Question: I m using the following query, to get the result as shown below. Actually the query is just joining 2 tables.
'''
SELECT MT.mkt_Area_ID,MA.mkt_Reg_ID,MT.mktcate_id,MT.target_Amt,MT.year
FROM [CRM].[tblMktArea_Target] MT JOIN CRM.tblMarketingArea MA
ON MA.mkt_Area_ID= MT.mkt_Area_ID WHERE month IN (05,04) AND year=2013 AND MA.mkt_Area_ID=1
AND MA.mkt_Reg_ID =1
'''

How can I group the results by mktcate_id to get the sum of target_amt for each category?
I tried:
'''
SELECT MT.mkt_Area_ID,MA.mkt_Reg_ID,MT.mktcate_id,Sum(MT.target_Amt),MT.year
FROM [CRM].[tblMktArea_Target] MT JOIN CRM.tblMarketingArea MA
ON MA.mkt_Area_ID= MT.mkt_Area_ID WHERE month IN (05,04) AND year=2013 AND MA.mkt_Area_ID=1
AND MA.mkt_Reg_ID =1 group by MT.mktcate_id
'''
and getting errror
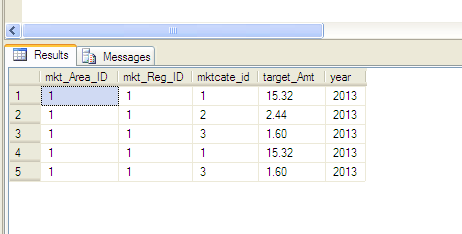
Answer: You are getting an exception because it is necessary to add non-aggregated columns in the 'GROUP BY' clause. Example,
'''
SELECT MT.mkt_area_id,
MA.mkt_reg_id,
MT.mktcate_id,
SUM(MT.target_amt),
MT.year
FROM [CRM].[TBLMKTAREA_TARGET] MT
JOIN CRM.TBLMARKETINGAREA MA
ON MA.mkt_area_id = MT.mkt_area_id
WHERE month IN ( 05, 04 )
AND year = 2013
AND MA.mkt_area_id = 1
AND MA.mkt_reg_id = 1
GROUP BY MT.mktcate_id,
MT.mkt_area_id,
MA.mkt_reg_id,
MT.year
'''